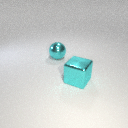
large cyan metal cube to the right of large cyan metal sphere